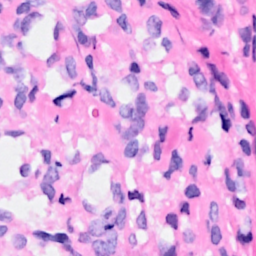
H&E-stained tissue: Breast